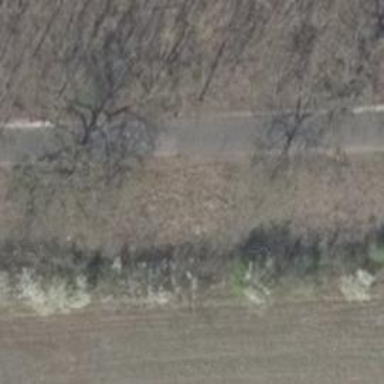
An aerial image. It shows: Unclassified road with asphalt surface.